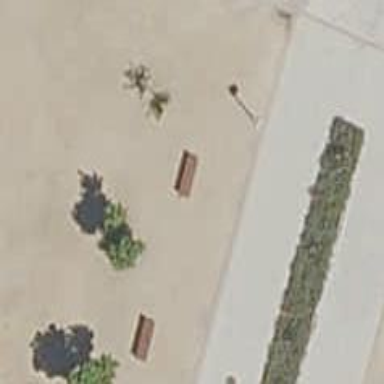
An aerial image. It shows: Bench.